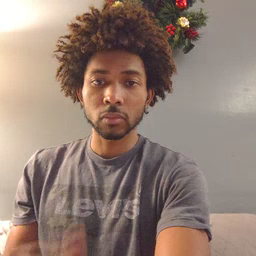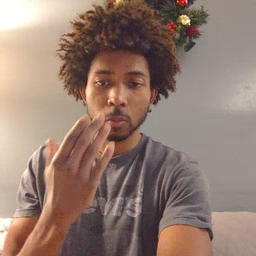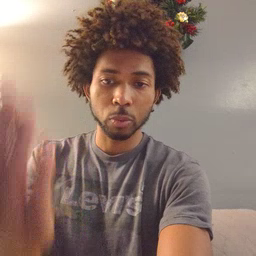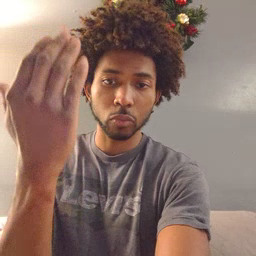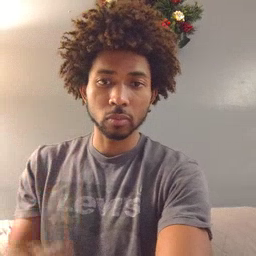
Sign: morning